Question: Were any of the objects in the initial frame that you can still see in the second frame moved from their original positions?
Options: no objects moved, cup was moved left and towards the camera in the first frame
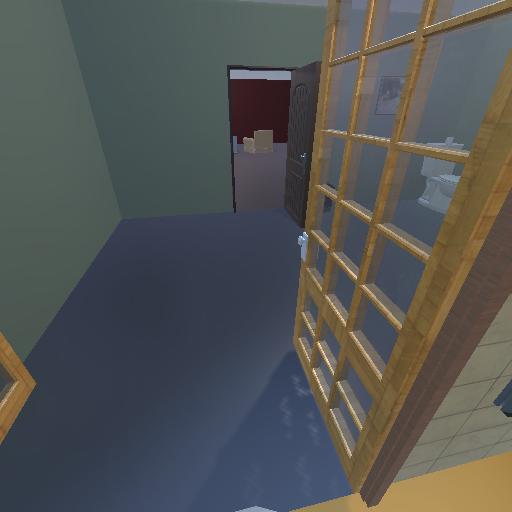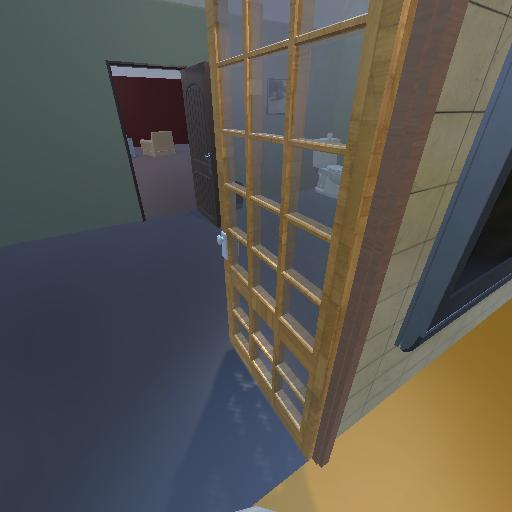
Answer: no objects moved